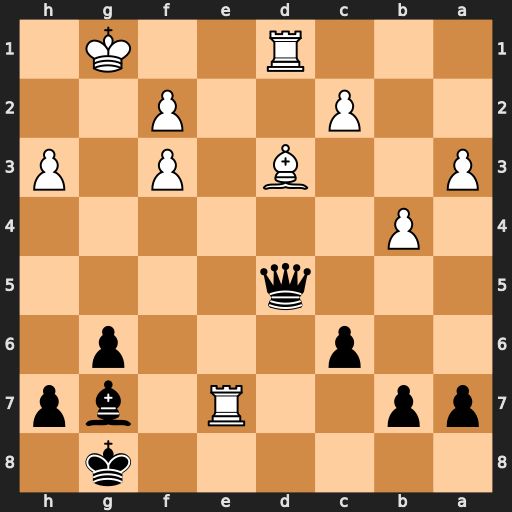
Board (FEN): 6k1/pp2R1bp/2p3p1/3q4/1P6/P2B1P1P/2P2P2/3R2K1
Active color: b
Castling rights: -
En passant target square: -
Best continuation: Qg5+ Kf1 Qxe7